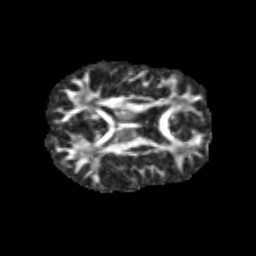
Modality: FA
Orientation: axial
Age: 13
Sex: male
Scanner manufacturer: siemens
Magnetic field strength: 3 T
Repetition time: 3.8 s
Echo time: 0.07 s